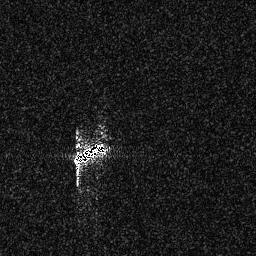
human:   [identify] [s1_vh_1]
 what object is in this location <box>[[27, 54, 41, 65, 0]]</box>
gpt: <ref>1 medium ship at the center</ref>